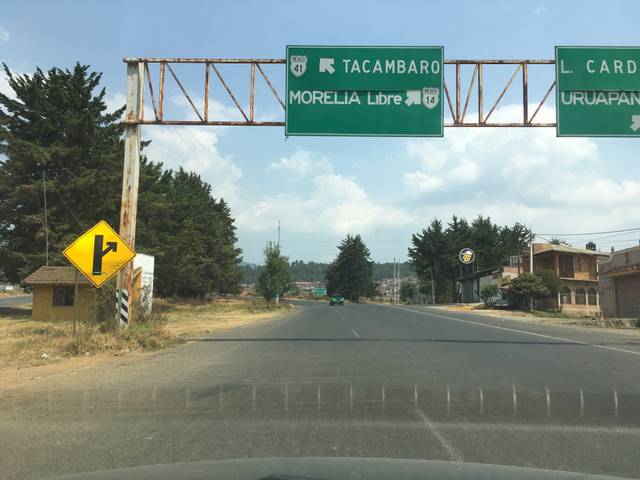
Region: Mexico
Coordinates: 19.496, -101.599